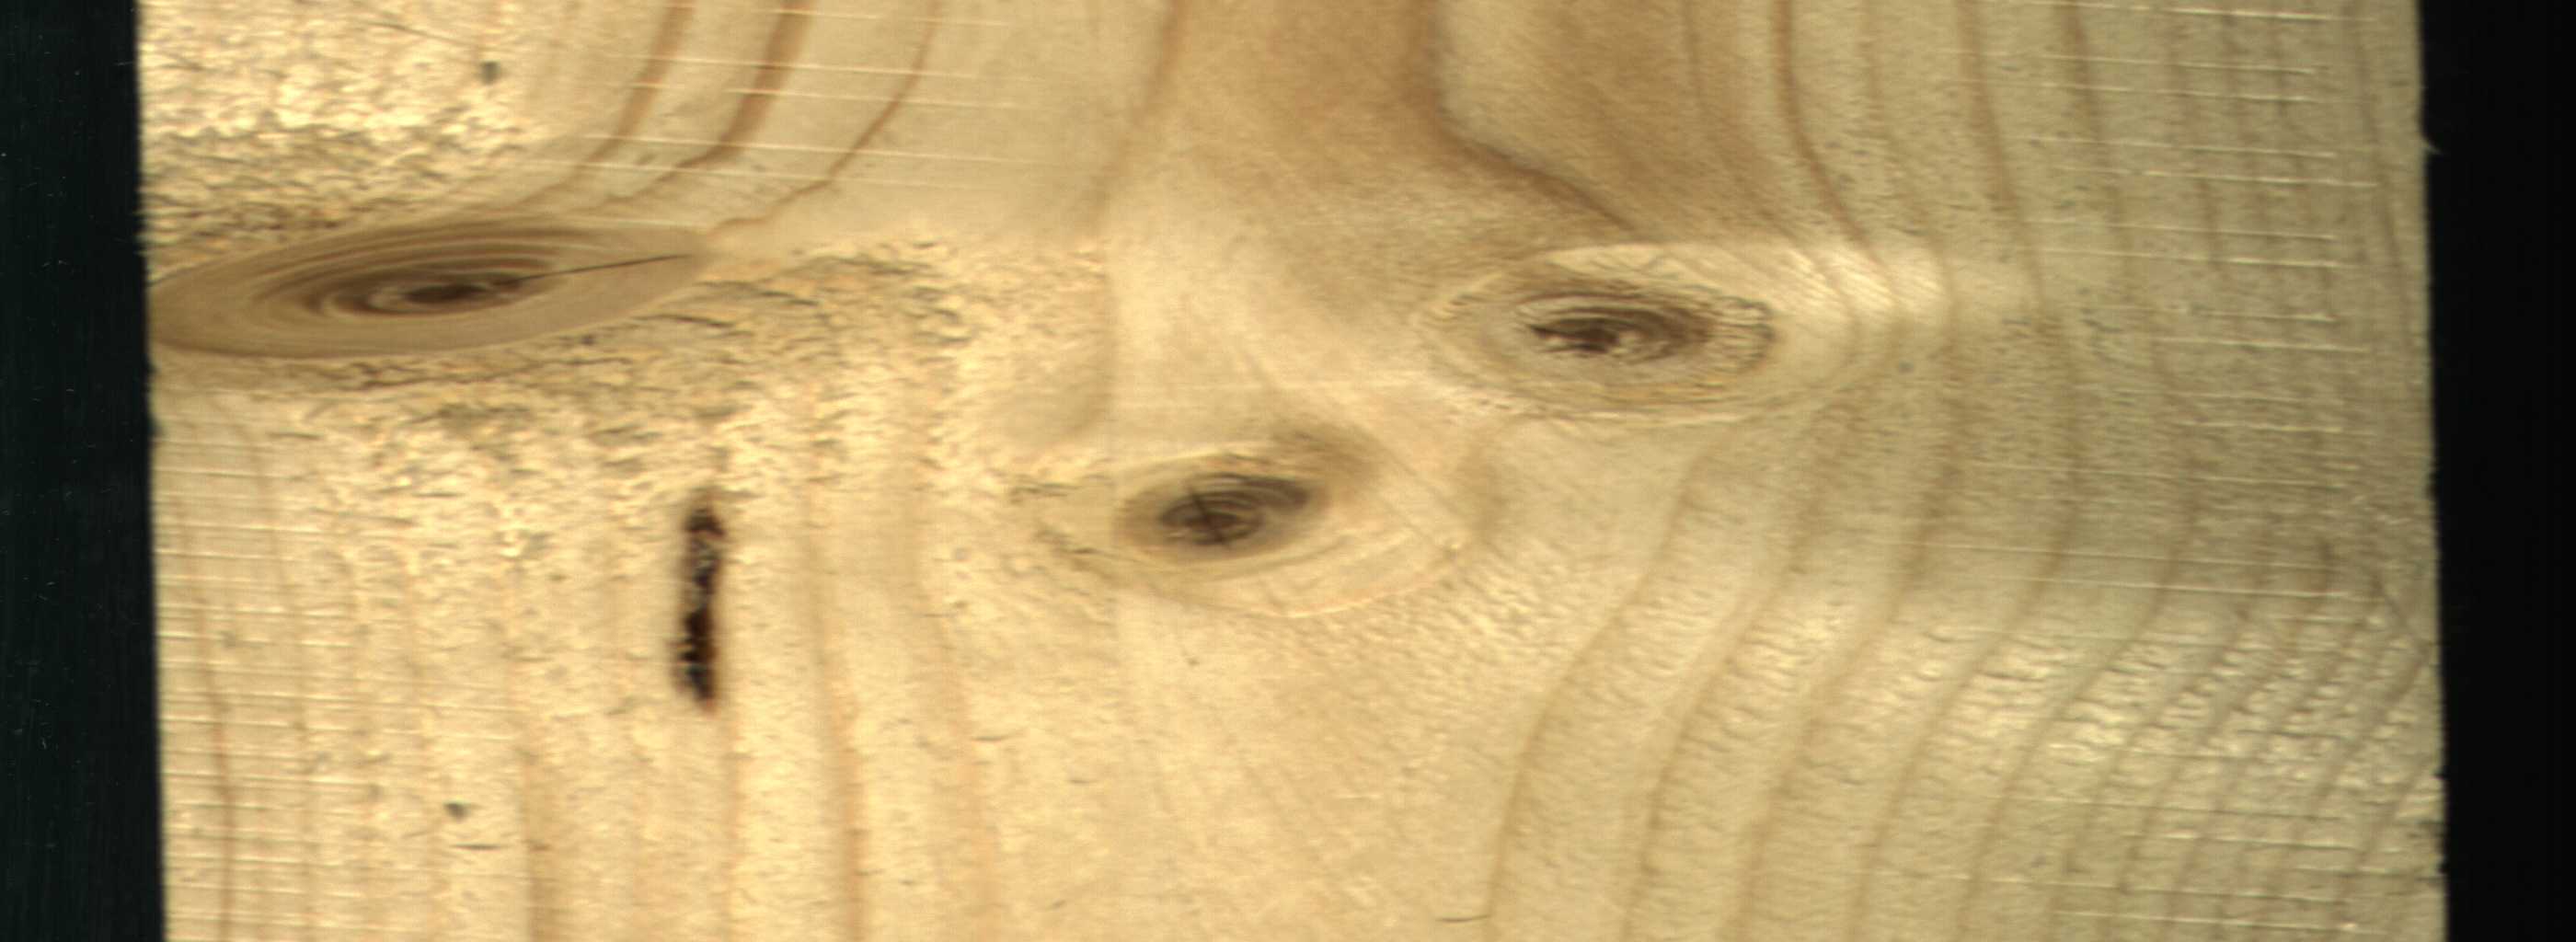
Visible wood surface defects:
resin
Live_Knot
Live_Knot
Live_Knot